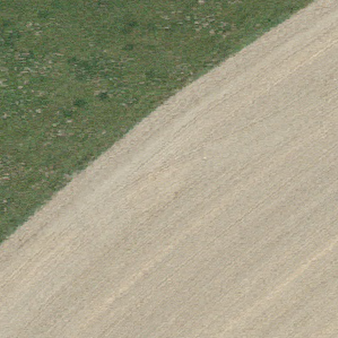
Label: other